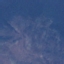
Label: HerbaceousVegetation